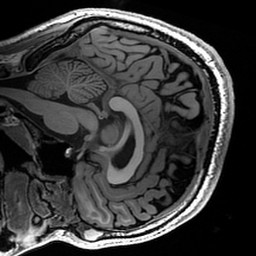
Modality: T1w
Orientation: sagittal
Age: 24
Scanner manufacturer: siemens
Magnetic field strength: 3 T
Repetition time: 2.4 s
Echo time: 0.00224 s